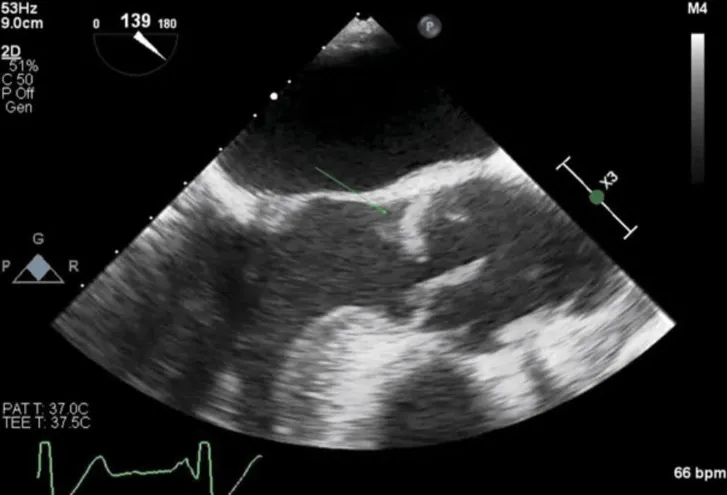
Mobile mass. AV LAX view showing mobile mass attached to AV during systole (green arrow). AV - aortic valve; LAX - long axis.
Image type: radiology (ultrasound)